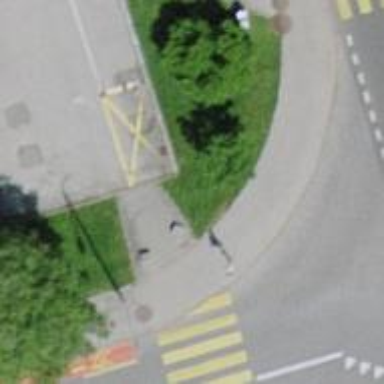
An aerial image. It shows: Block barrier.